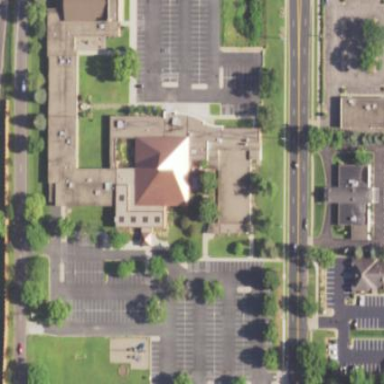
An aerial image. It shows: Beautiful church building.